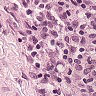
Metastatic tissue present: no